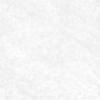
Label: no_change